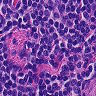
Metastatic tissue present: no